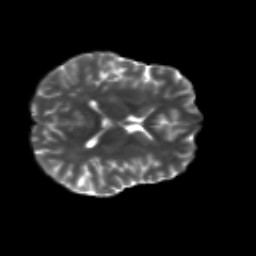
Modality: T2w
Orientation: axial
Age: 24
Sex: female
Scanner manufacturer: siemens
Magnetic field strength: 3 T
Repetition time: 8.8 s
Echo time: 0.085 s